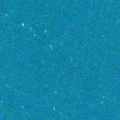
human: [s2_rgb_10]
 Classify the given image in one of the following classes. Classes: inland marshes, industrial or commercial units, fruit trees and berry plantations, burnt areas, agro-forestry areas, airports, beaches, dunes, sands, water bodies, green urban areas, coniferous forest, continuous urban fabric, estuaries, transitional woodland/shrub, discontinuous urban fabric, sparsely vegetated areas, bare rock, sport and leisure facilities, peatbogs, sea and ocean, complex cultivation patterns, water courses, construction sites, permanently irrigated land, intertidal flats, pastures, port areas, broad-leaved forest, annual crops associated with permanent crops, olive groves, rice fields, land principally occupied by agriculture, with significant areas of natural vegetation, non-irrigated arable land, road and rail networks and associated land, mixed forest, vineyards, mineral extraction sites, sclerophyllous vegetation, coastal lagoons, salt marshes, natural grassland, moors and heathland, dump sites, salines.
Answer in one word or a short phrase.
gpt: sea and ocean